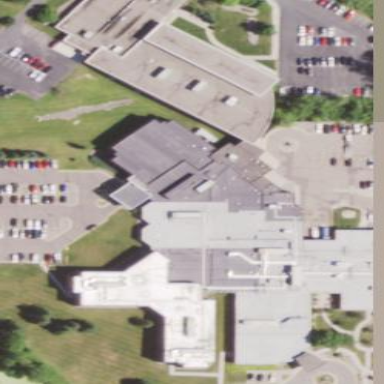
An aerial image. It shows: Hospital building.